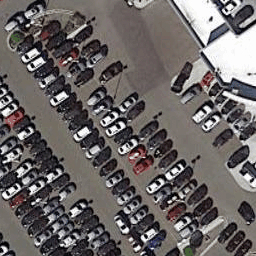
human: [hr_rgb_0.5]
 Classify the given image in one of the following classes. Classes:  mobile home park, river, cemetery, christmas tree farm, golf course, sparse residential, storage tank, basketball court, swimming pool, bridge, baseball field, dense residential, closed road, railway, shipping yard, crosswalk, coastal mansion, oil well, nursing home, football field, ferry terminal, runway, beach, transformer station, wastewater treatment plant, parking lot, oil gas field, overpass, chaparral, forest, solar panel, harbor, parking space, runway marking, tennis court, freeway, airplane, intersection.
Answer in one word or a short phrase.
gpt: parking lot